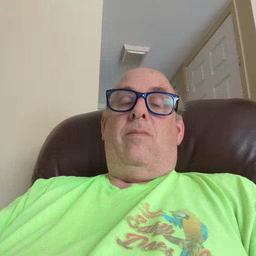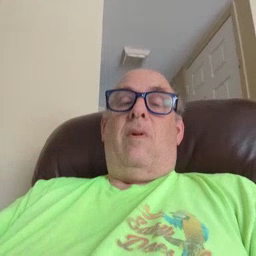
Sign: into